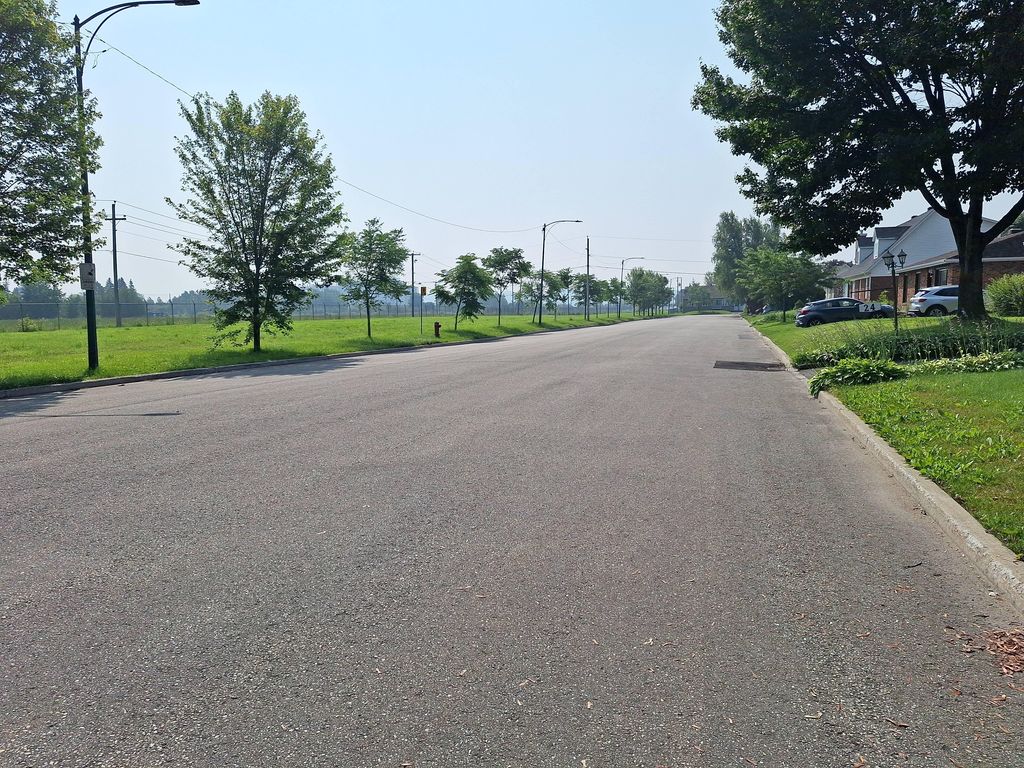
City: quebec_city